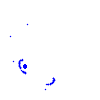
Particle: proton